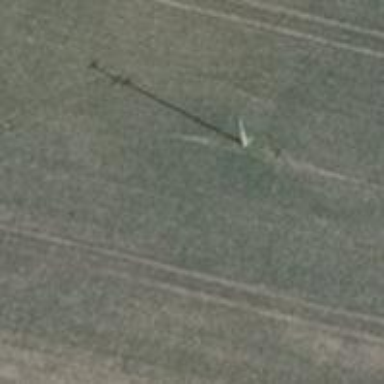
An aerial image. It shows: Power pole.